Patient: sex F, age 77
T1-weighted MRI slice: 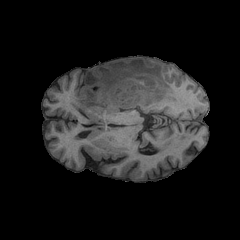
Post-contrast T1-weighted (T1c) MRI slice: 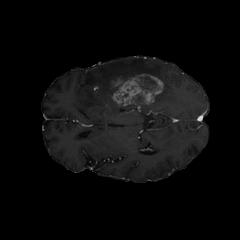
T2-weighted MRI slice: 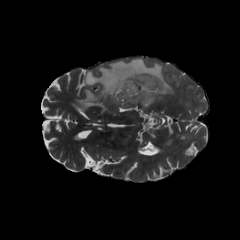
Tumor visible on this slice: yes
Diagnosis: Glioblastoma, IDH-wildtype
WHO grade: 4